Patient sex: M
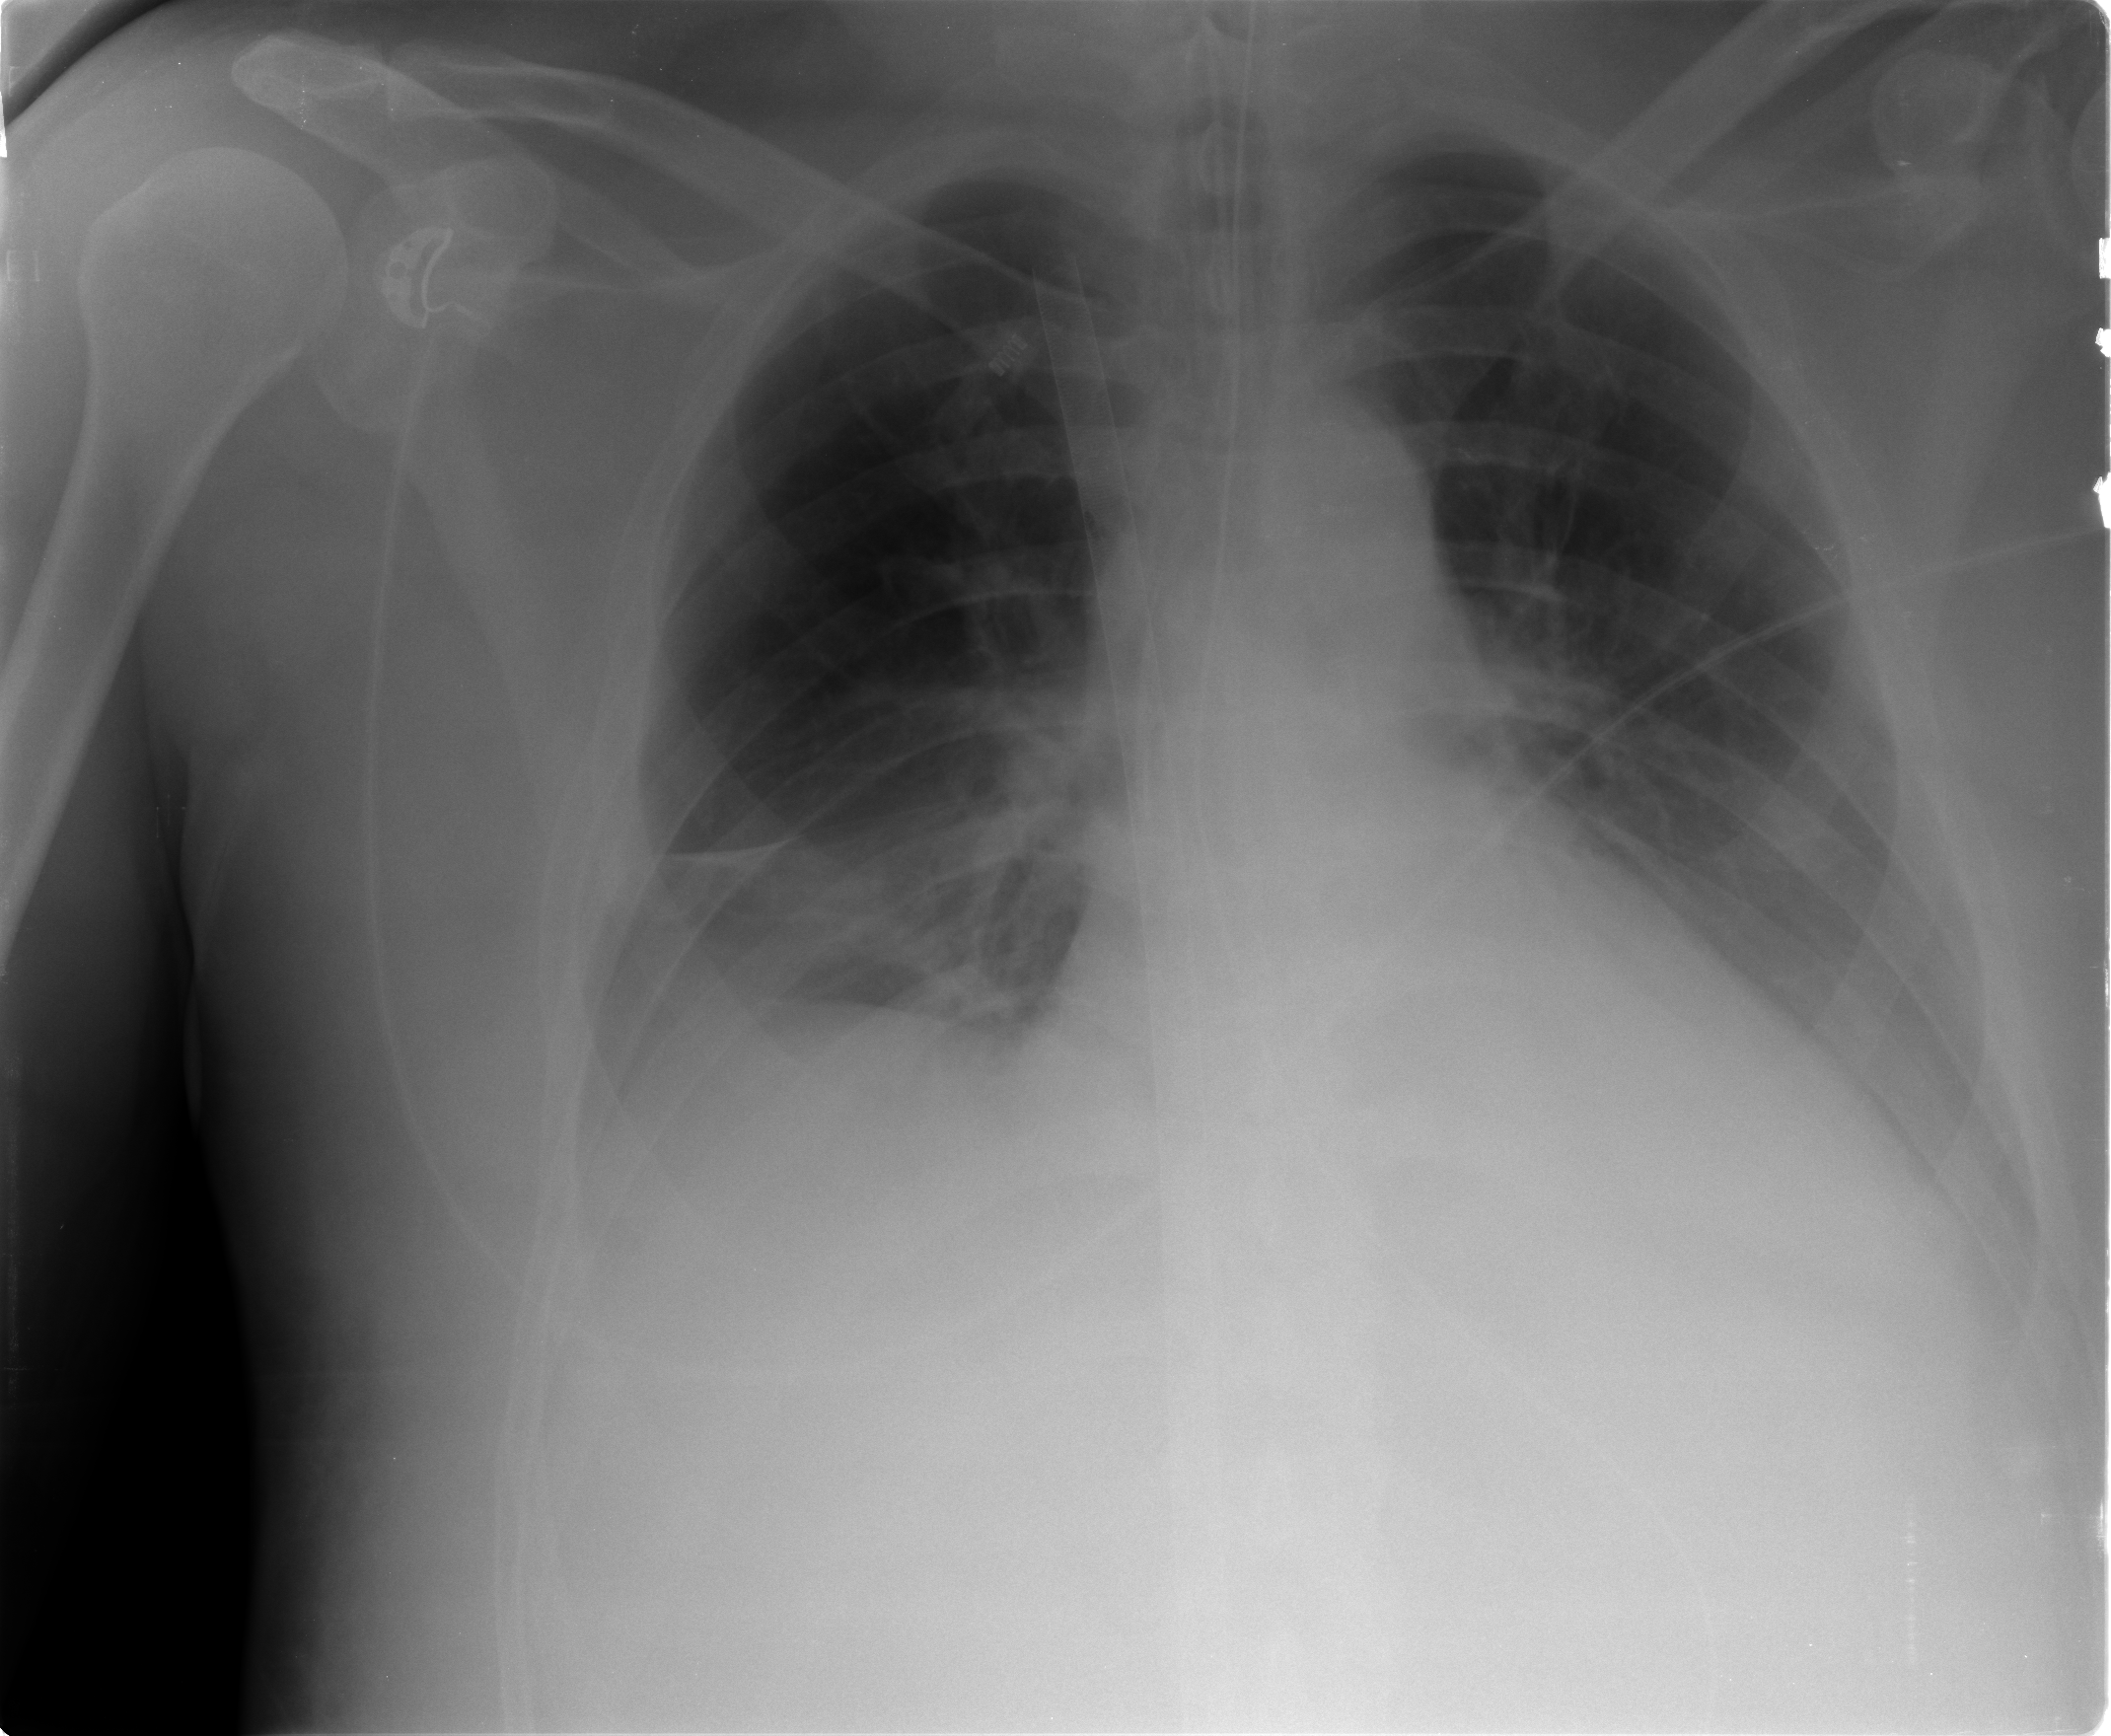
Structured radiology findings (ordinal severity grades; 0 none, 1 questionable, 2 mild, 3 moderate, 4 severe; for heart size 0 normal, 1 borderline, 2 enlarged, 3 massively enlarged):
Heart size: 1
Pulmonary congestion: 0
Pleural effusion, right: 2
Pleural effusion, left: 2
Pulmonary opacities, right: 2
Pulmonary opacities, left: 0
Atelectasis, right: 2
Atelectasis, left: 0